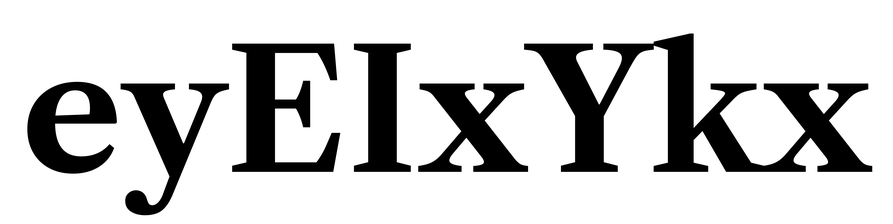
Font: LibreCaslonText_Bold